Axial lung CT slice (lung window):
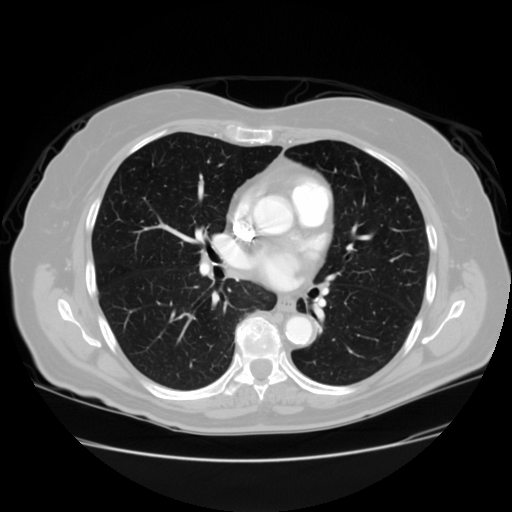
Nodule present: no